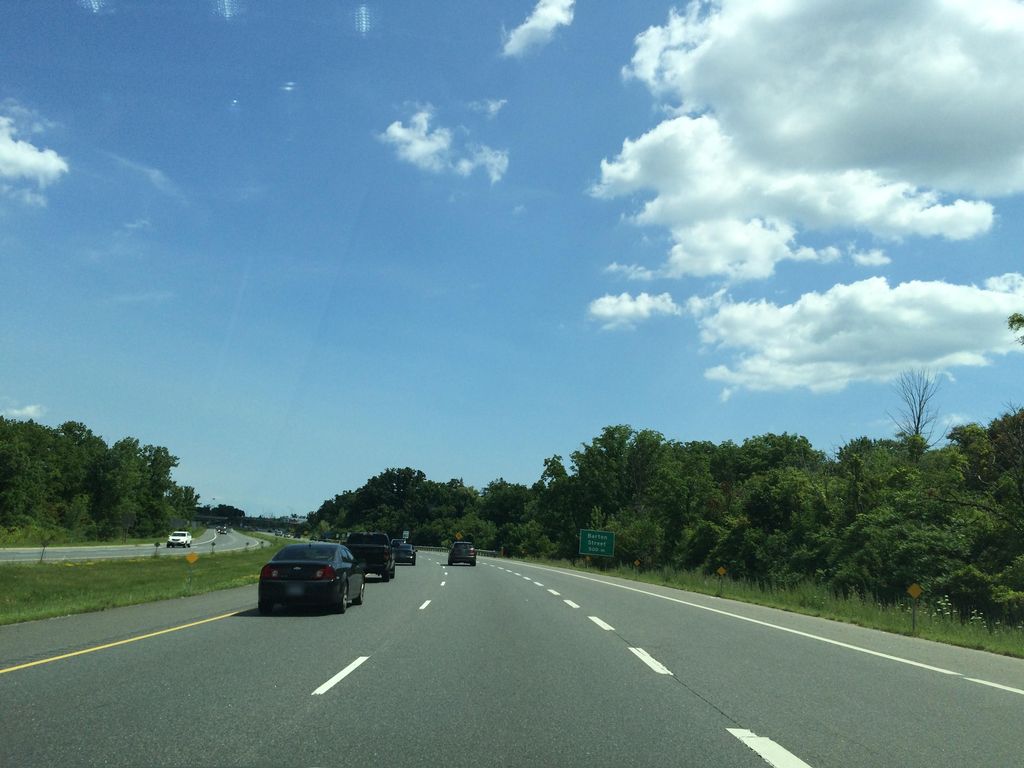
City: hamilton